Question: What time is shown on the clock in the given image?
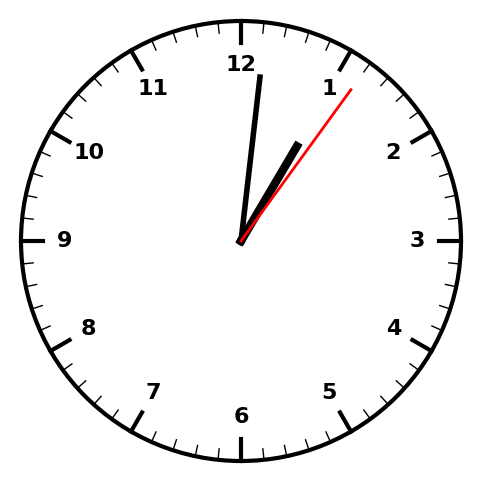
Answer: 01:01:06